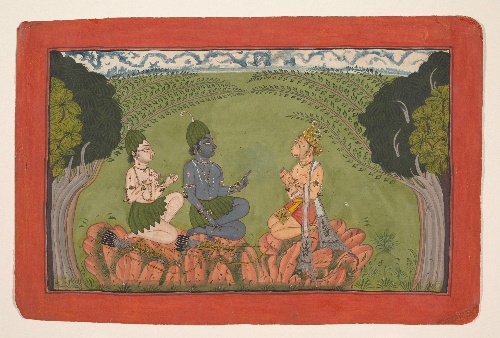
Date: ca. 1710–25
Object type: Folio
Classification: Paintings
Medium: Ink and opaque watercolor on paper
Culture: India, Punjab Hills, kingdom of  Mankot
Dimensions: 8 x 12 1/8 in. (20.3 x 30.8 cm)
Department: Asian Art
Credit line: Seymour Fund, 1976
Accession year: 1976
Repository: Metropolitan Museum of Art, New York, NY
Tags: Men|Monkeys